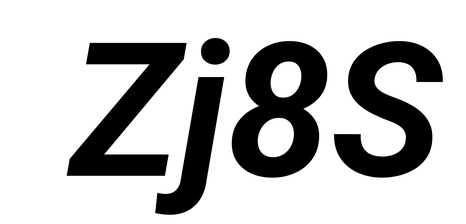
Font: Roboto-Italic_Bold_Italic